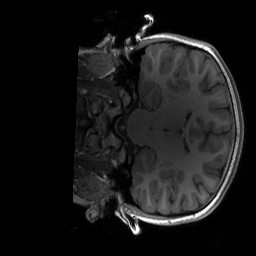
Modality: T1w
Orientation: coronal
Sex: female
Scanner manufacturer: siemens
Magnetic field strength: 3 T
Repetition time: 1.9 s
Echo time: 0.00243 s